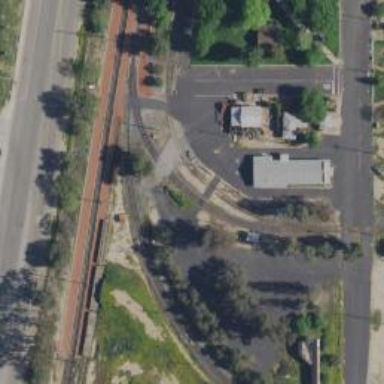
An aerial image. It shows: Railway crossing.